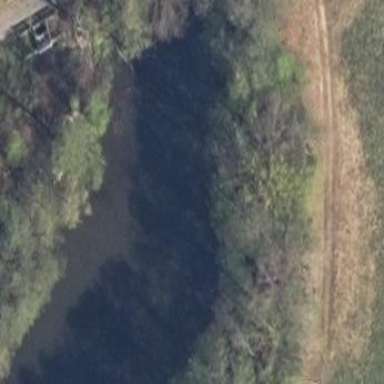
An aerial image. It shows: Pond with natural water.